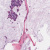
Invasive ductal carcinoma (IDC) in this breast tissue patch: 1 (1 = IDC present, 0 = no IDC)